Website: home-depot
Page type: billing-address
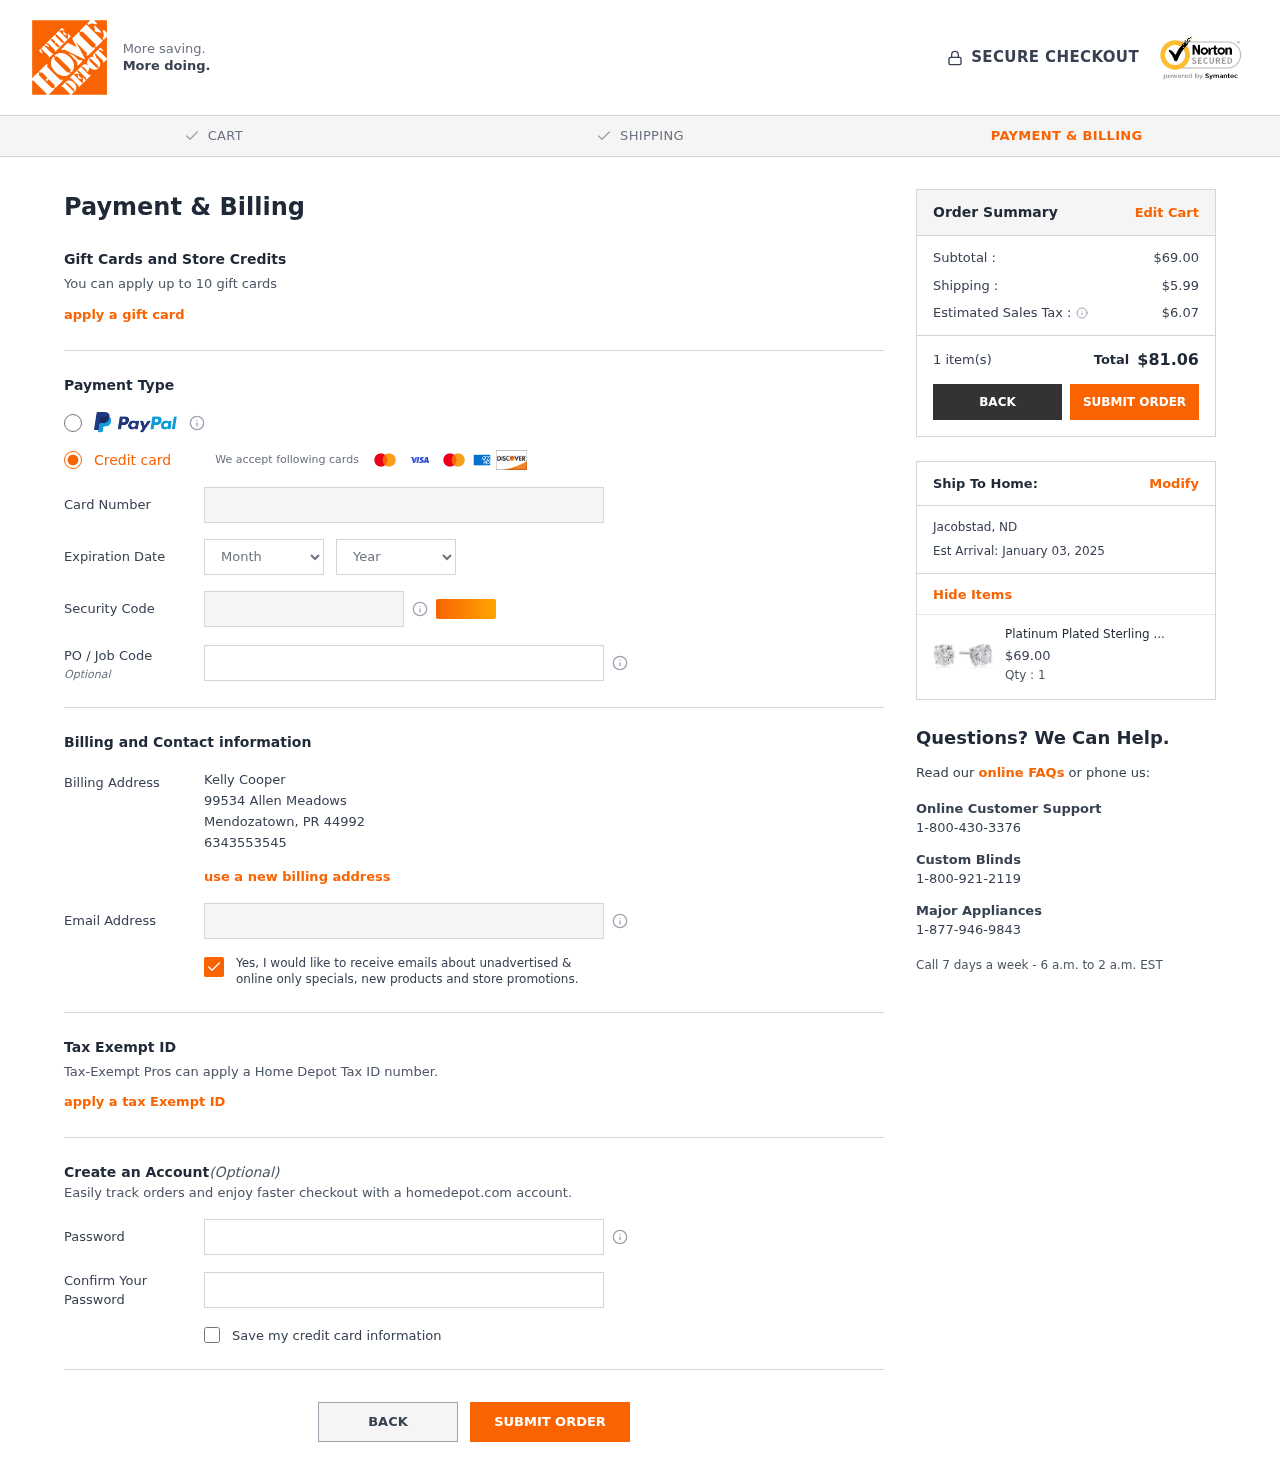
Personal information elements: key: PII_CARD_CVV
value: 944
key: PII_CARD_EXPIRY_MONTH
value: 12
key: PII_CARD_EXPIRY_YEAR
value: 26
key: PII_CARD_NUMBER
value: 6568 0942 5581 3259
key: PII_CITY
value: Mendozatown
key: PII_CITY2
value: Jacobstad
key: PII_EMAIL
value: kcooper@hotmail.com
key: PII_FULLNAME
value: Kelly Cooper
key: PII_JOB_CODE
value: WO-128326
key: PII_PHONE
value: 6343553545
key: PII_POSTCODE
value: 44992
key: PII_STATE_ABBR
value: PR
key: PII_STATE_ABBR2
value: ND
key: PII_STREET
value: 99534 Allen Meadows
Product elements: key: PRODUCT1_NAME
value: Platinum Plated Sterling Silver Stud Earrings set with Round Cut Swarovski Zirconia (2 cttw)
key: PRODUCT1_PRICE
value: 69
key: PRODUCT1_QUANTITY
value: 1
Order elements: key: ORDER_SUBTOTAL
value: $69.00
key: ORDER_SHIPPING_COST
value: $5.99
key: ORDER_TAX
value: $6.07
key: ORDER_NUM_ITEMS
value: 1 item(s)
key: ORDER_TOTAL
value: $81.06
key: ORDER_DELIVERY_DATE
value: Est Arrival: January 03, 2025